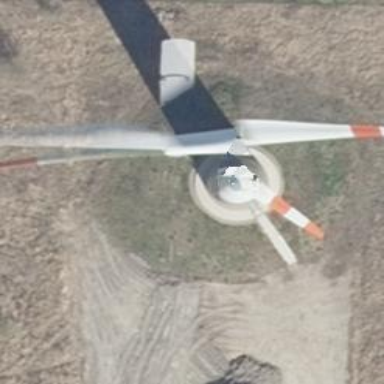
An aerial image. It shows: Wind generator powered by wind. The generator type is horizontal axis and it uses wind turbines.